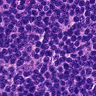
Metastatic tissue present: no